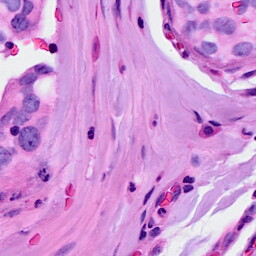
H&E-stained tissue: Breast